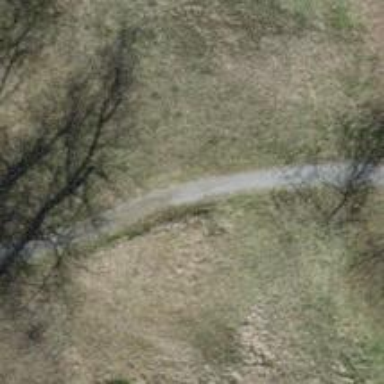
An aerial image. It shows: Well-maintained compacted path with excellent trail visibility.